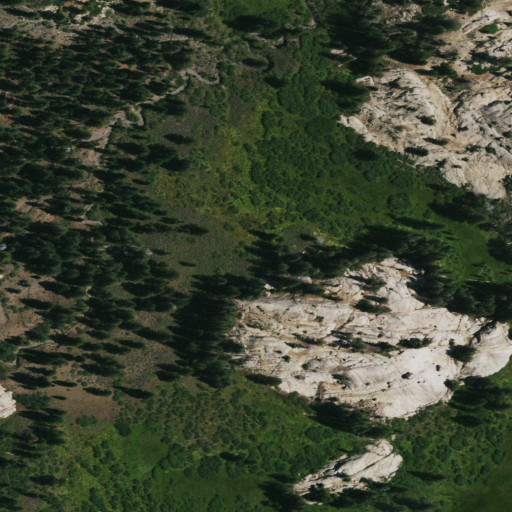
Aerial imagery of valley in California named Lower Relief Valley containing shrub, woody wetlands, evergreen forest, and herbaceous wetlands